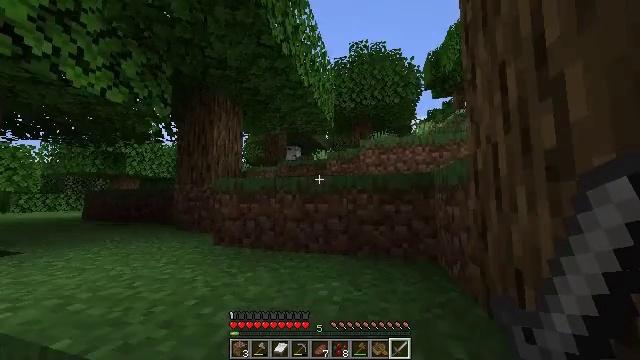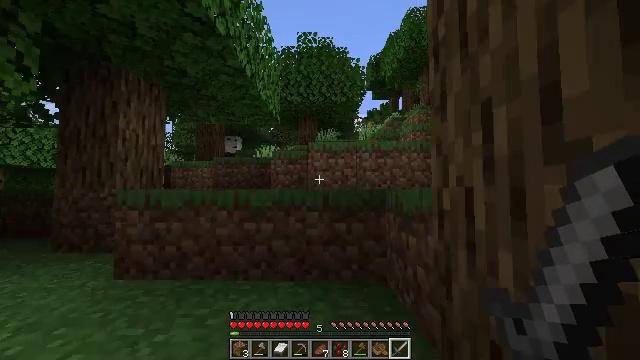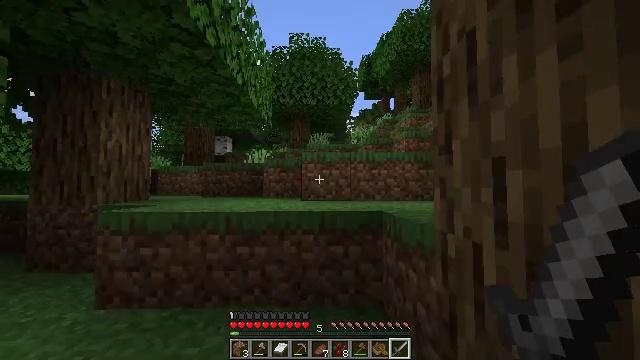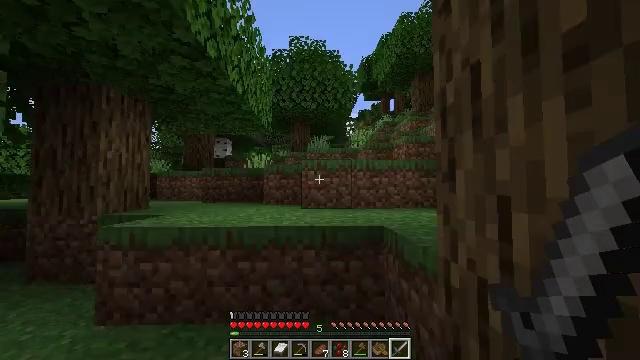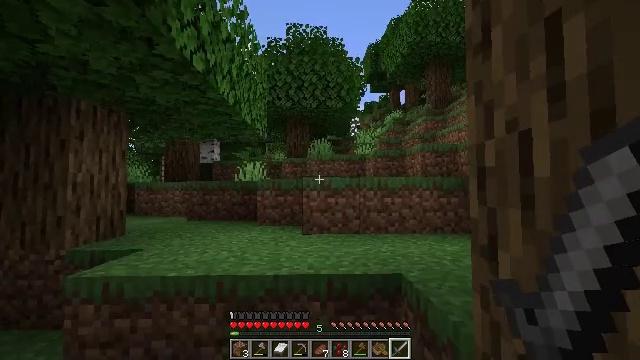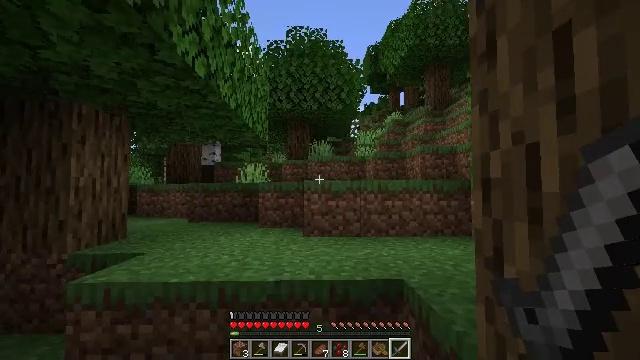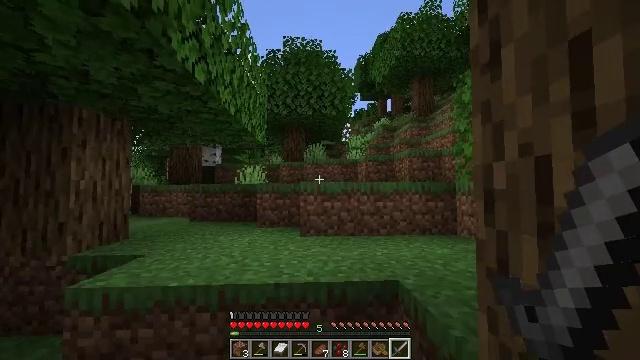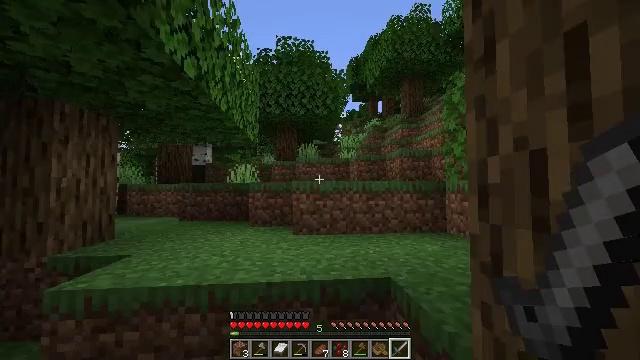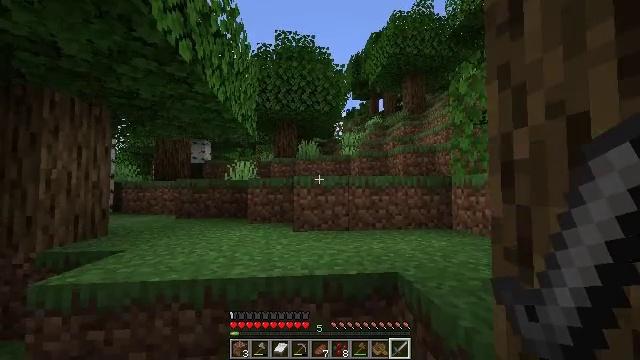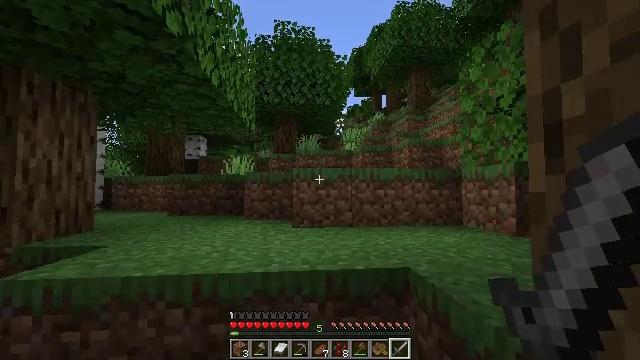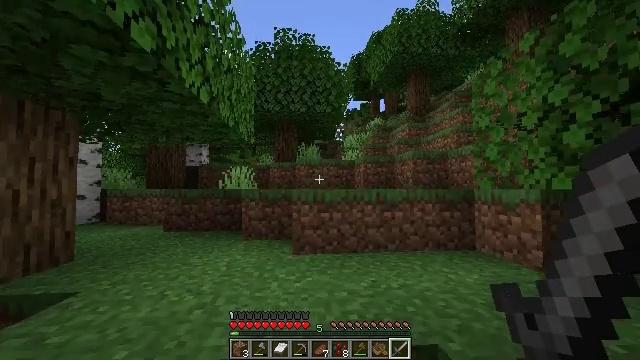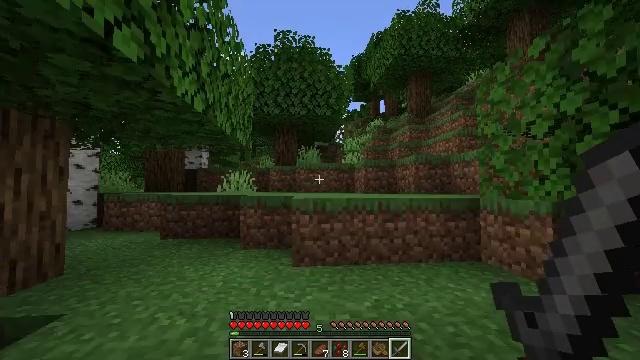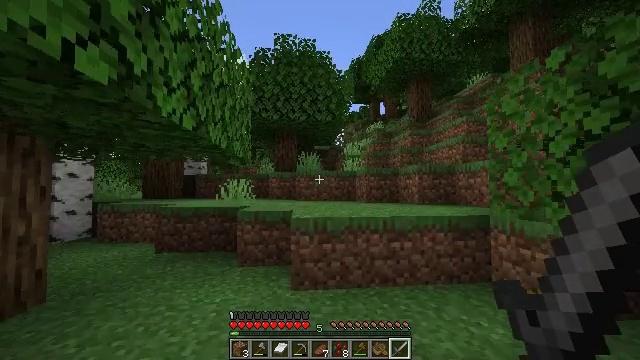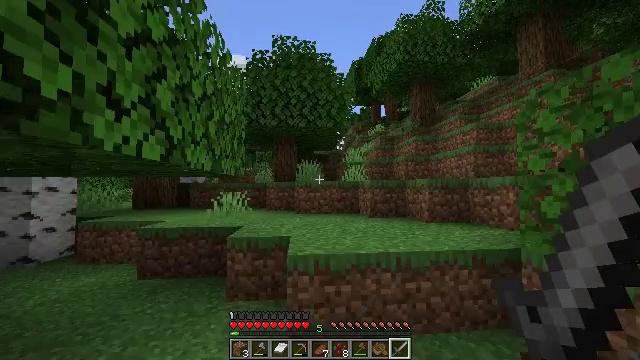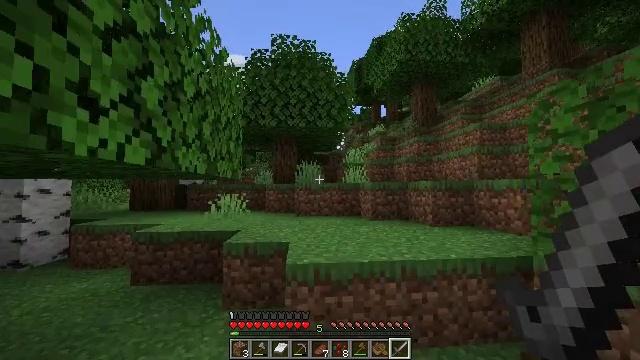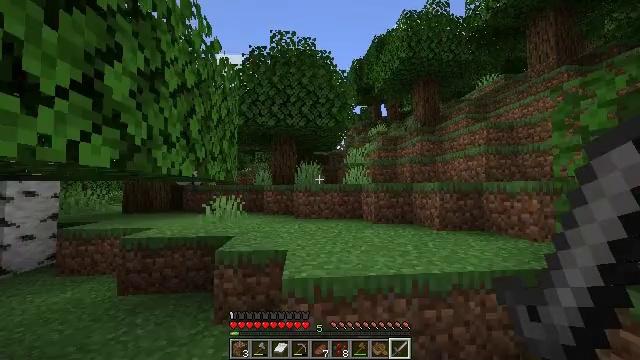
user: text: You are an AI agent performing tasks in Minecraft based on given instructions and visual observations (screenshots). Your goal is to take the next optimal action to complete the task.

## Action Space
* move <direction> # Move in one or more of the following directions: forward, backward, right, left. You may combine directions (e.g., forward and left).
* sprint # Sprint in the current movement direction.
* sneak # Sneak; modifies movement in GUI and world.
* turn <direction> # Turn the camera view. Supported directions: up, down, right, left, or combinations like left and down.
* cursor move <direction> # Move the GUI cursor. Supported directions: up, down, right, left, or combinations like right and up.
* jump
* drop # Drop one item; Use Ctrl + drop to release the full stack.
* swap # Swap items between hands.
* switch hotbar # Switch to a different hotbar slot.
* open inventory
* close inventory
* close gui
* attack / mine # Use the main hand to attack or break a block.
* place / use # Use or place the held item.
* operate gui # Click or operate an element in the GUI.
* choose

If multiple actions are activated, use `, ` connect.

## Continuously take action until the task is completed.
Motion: motion action
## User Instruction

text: Harvest the peony for decoration.
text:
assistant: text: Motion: move forward, sprint, turn right and down, jump
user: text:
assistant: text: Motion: move forward, sprint, turn right, jump
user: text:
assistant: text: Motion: move forward, sprint, jump
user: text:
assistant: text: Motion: move forward, sprint, jump
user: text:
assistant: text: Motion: move forward, sprint
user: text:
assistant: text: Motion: move forward, sprint, turn right
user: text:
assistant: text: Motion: move forward, sprint, turn right
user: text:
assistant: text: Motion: move forward, sprint
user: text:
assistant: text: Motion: move forward, sprint
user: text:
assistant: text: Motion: move forward, sprint, jump
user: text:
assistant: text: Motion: move forward, sprint, jump
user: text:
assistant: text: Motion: move forward, sprint, jump
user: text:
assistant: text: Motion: move forward, sprint, jump
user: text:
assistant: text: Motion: move forward, sprint, jump
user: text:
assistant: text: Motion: move forward, sprint, jump
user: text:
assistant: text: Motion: move forward, sprint
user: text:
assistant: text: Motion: move forward, sprint
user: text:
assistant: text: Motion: move forward, sprint, turn right
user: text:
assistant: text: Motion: move forward, sprint, turn right
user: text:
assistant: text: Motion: move forward, sprint, turn right
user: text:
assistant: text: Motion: move forward, sprint, turn right and down, jump
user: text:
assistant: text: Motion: move forward, sprint, turn right, jump
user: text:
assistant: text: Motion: move forward, sprint, turn right and down, jump
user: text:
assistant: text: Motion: move forward, sprint, jump
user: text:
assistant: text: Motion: move forward, sprint, jump
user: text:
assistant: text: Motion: move forward, sprint, jump
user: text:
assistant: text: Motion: move forward, sprint
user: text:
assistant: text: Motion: move forward, sprint
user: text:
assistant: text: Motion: move forward, sprint
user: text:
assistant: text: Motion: move forward, sprint